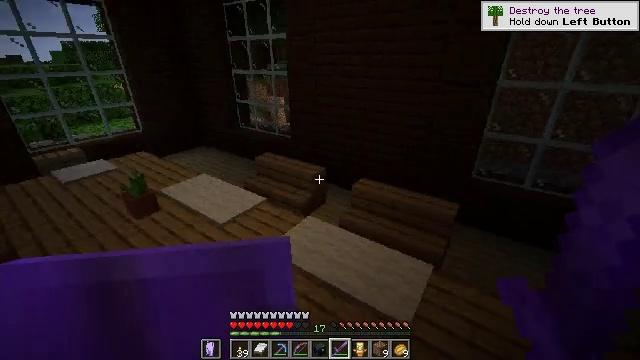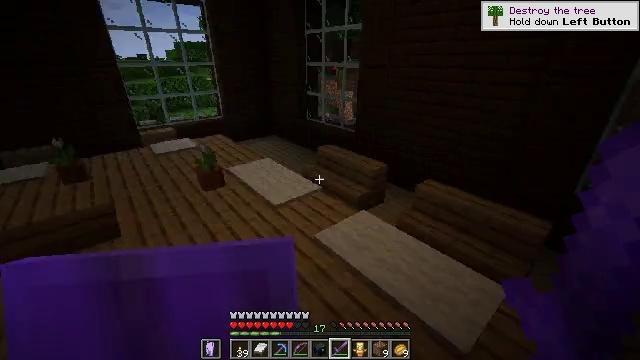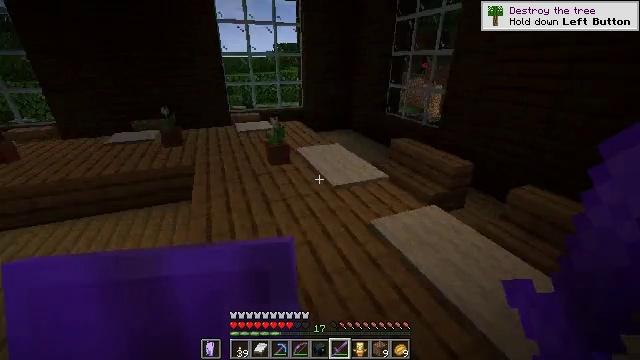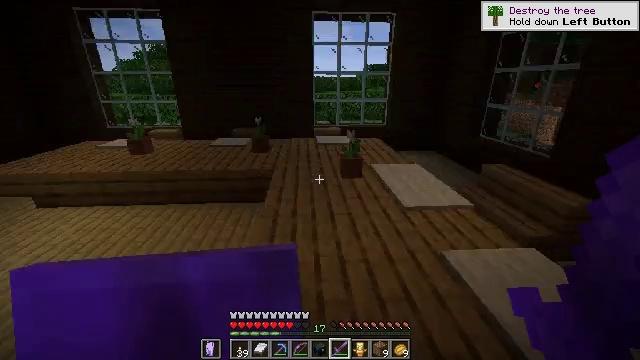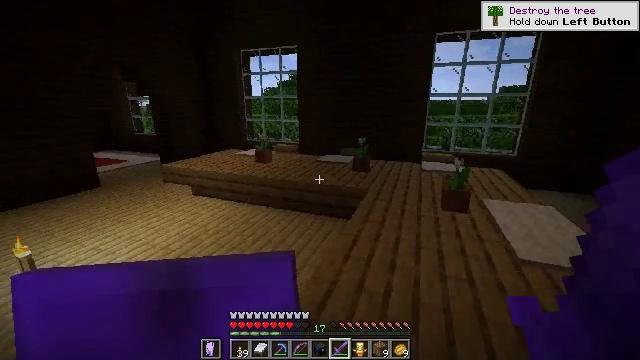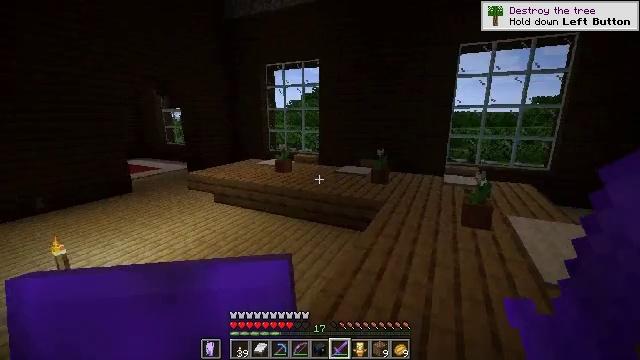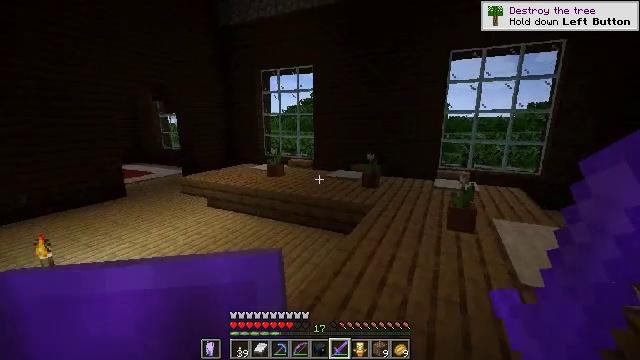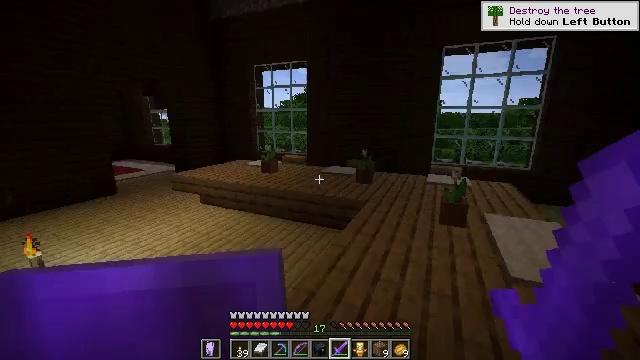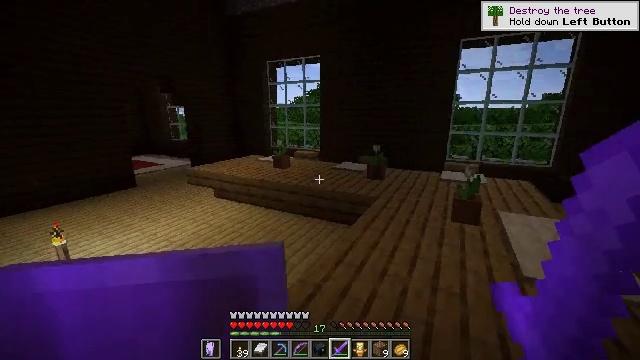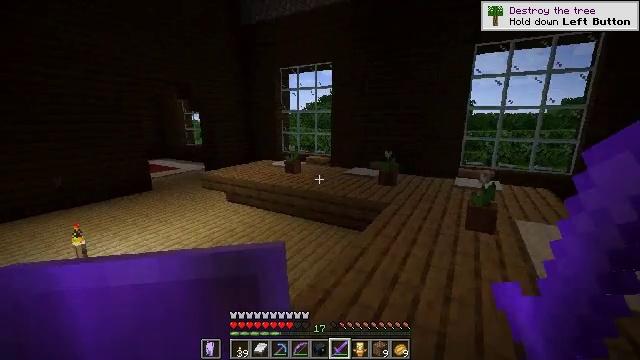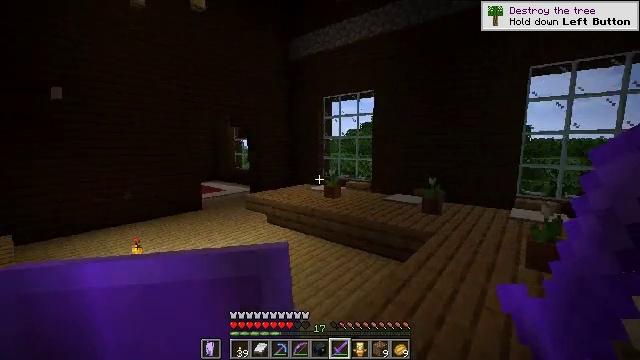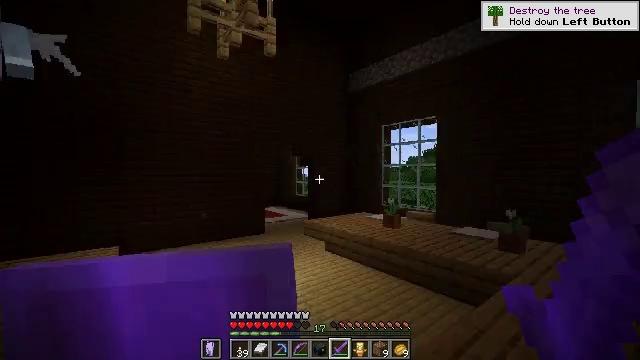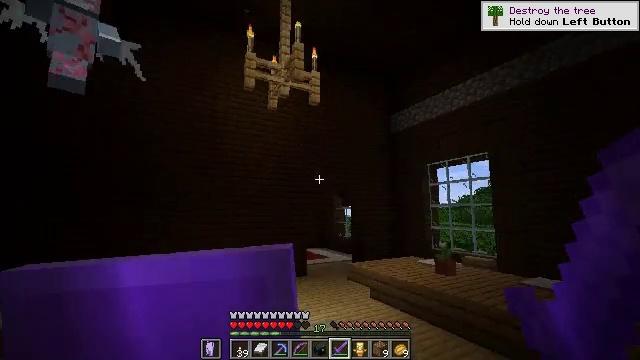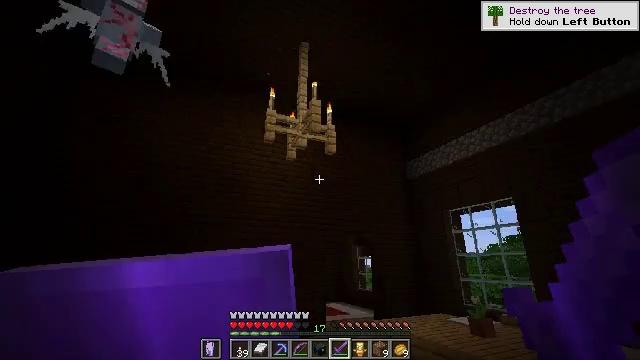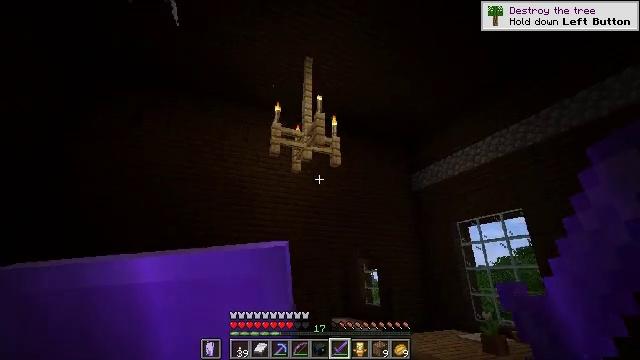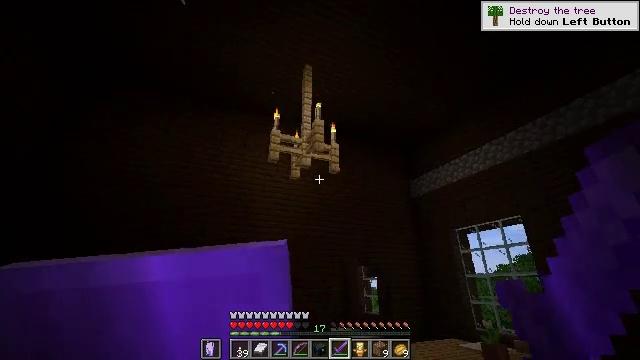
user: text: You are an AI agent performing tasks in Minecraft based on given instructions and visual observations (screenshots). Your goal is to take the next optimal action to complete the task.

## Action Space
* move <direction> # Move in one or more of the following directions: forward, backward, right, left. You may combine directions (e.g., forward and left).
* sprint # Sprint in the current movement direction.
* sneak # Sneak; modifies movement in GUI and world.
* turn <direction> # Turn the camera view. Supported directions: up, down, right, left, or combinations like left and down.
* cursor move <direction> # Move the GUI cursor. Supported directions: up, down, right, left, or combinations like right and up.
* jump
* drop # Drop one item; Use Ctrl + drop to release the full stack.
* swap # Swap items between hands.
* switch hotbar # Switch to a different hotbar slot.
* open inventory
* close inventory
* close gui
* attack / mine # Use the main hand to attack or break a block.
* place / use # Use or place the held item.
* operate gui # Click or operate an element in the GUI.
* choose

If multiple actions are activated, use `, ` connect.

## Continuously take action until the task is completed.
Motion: motion action
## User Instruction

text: Destroy the summoned mob.
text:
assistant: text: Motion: move forward and move right, turn left
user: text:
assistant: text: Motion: move forward and move right, turn left
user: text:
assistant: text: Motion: move forward and move right, turn left and up
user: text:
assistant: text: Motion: move right, turn left and up
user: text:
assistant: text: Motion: turn left and up
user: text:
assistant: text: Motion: turn up
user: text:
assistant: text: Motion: turn right
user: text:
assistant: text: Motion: turn left
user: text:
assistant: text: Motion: turn left and up
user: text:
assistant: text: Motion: turn left and up
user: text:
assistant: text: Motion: turn left and up
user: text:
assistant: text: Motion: turn left and up
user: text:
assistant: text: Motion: turn left and up
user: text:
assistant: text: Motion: turn left and up
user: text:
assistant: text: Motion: turn up
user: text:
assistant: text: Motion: no_op
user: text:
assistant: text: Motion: no_op
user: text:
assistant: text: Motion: no_op
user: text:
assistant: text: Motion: no_op
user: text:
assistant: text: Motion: turn left
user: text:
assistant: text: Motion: turn left
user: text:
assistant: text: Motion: turn left and up
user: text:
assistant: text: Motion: turn right and up
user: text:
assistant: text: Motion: turn right and up
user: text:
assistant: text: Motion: turn right and up
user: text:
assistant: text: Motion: turn right and up
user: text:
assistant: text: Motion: turn right and up
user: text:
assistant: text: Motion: turn right and up
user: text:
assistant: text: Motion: turn right and up
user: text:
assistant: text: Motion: turn right and up